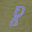
Label: 8